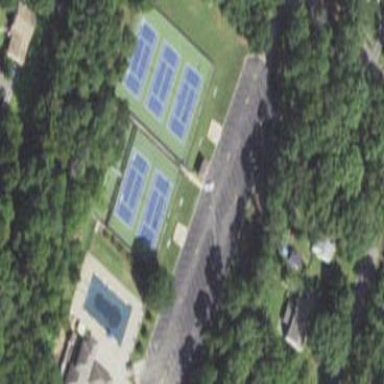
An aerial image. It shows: Tennis court in leisure pitch.